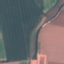
Land use / land cover: AnnualCrop